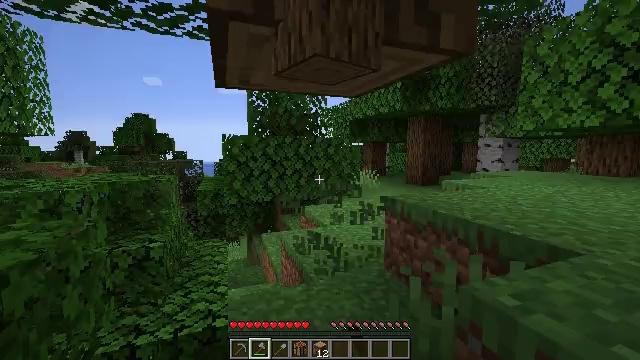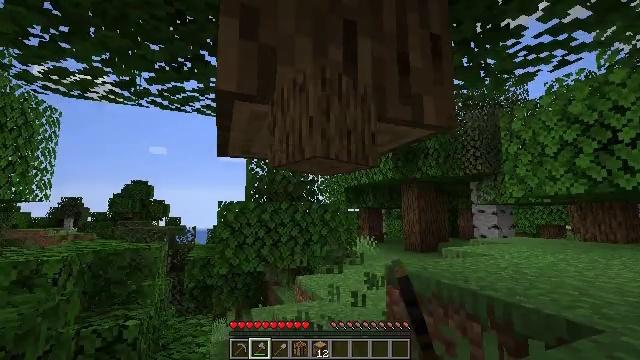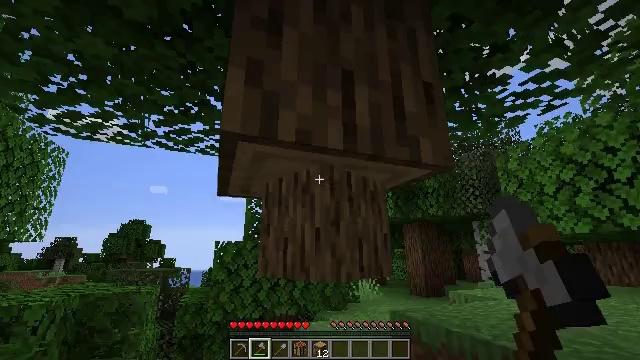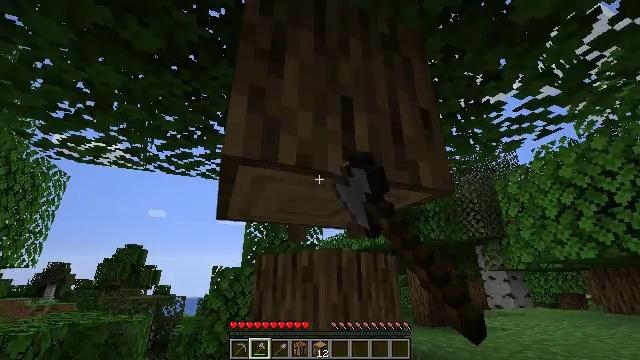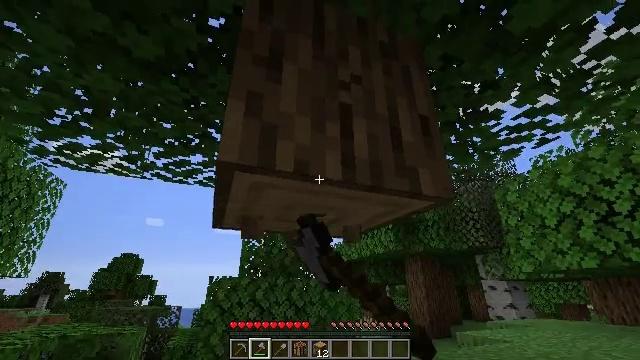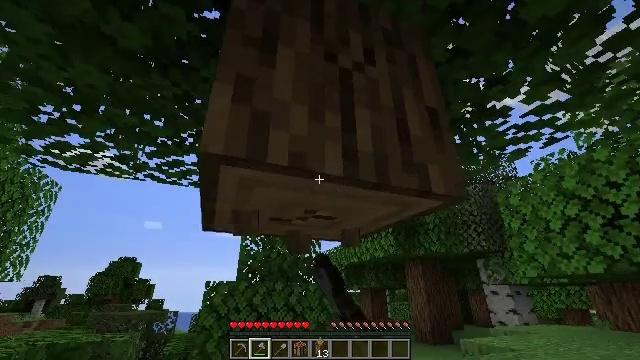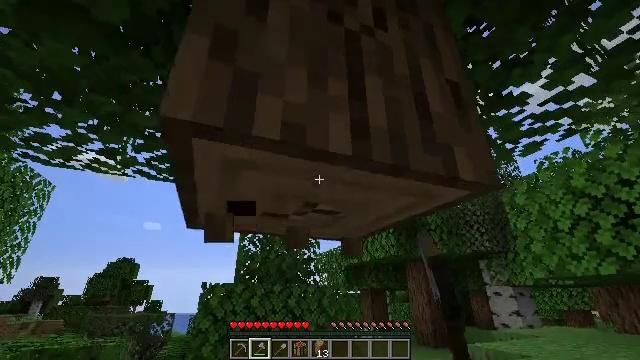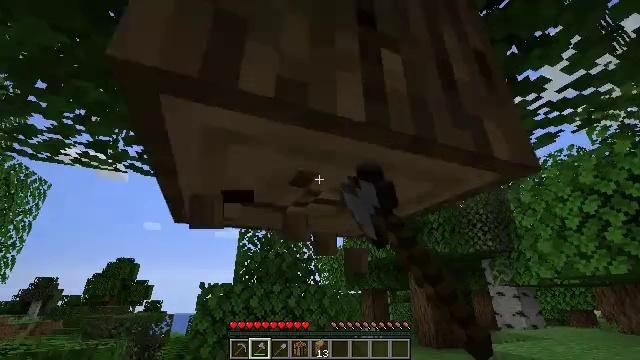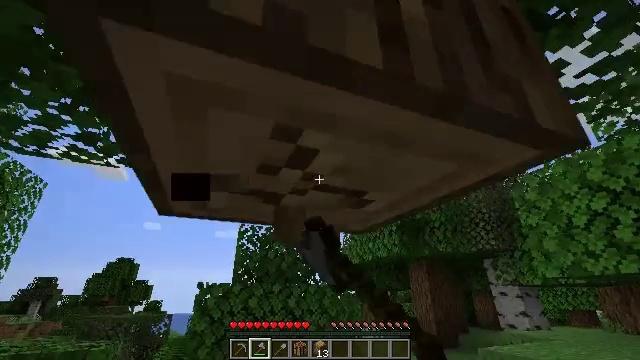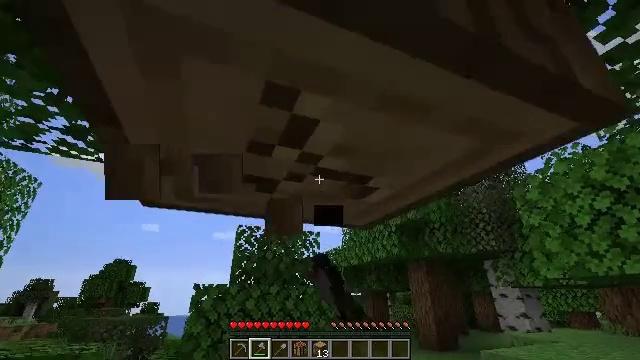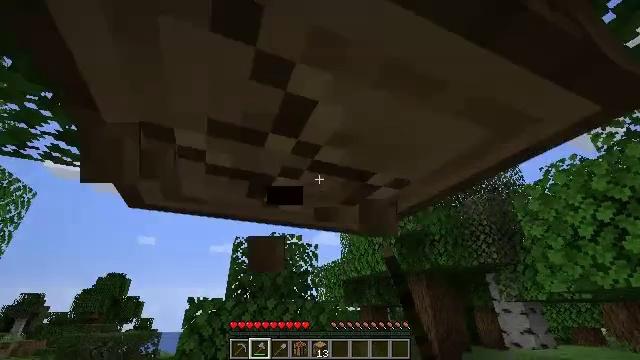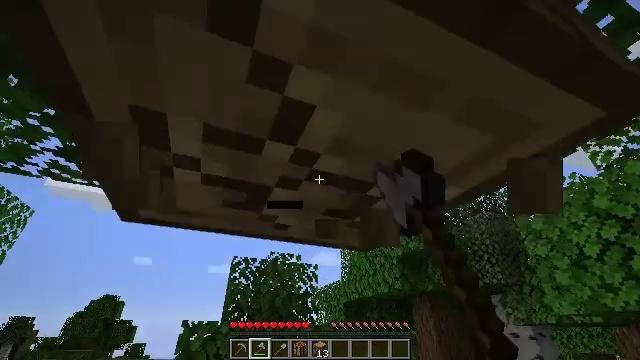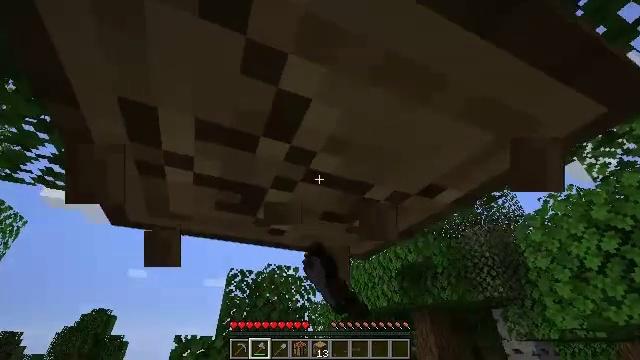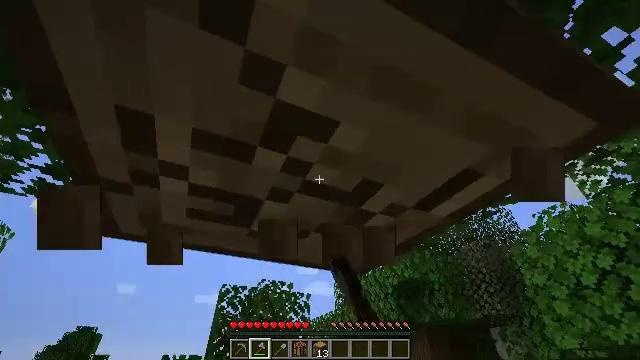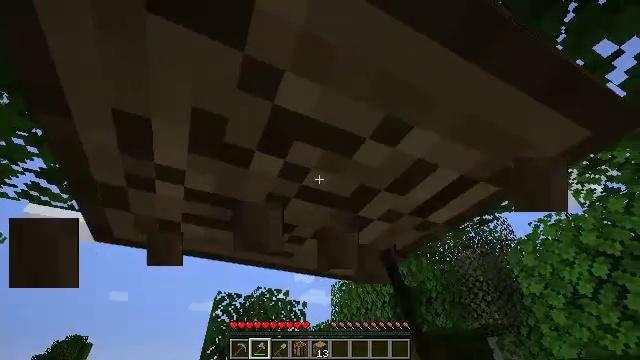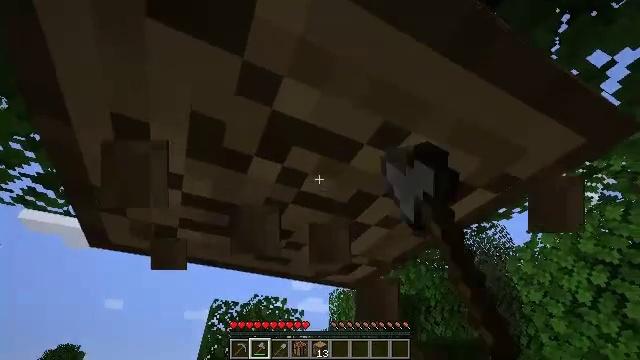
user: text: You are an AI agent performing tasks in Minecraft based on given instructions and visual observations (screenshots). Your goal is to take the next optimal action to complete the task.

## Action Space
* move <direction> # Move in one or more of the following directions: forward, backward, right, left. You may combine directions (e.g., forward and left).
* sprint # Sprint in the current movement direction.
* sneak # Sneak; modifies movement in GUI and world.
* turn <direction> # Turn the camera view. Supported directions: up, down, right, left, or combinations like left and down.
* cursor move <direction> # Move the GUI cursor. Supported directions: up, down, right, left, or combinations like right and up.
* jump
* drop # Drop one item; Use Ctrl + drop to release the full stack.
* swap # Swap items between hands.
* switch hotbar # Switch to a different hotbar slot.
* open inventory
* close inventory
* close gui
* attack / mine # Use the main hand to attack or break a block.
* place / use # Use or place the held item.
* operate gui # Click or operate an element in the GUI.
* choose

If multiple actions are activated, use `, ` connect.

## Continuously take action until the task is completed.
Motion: motion action
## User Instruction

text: Cut down the tree and harvest oak logs.
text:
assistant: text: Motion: turn up, attack / mine
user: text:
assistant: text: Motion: turn up, attack / mine
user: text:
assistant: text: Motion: turn up, attack / mine
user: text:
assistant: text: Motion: move forward, turn up, attack / mine
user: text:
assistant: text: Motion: move forward, attack / mine
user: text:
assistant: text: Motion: move forward, attack / mine
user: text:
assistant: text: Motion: move forward, attack / mine
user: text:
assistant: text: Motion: attack / mine
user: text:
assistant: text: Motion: attack / mine
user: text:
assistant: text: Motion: turn up, attack / mine
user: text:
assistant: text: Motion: turn up, attack / mine
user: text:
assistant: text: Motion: turn up, attack / mine
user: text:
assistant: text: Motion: turn right and up, attack / mine
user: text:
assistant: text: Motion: turn up, attack / mine
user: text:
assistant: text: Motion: turn up, attack / mine
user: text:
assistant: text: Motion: turn up, attack / mine
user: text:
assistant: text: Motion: turn up, attack / mine
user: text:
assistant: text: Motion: turn up, attack / mine
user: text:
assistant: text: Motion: attack / mine
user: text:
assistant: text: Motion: attack / mine
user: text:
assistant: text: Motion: attack / mine
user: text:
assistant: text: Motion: attack / mine
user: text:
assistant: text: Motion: attack / mine
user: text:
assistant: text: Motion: attack / mine
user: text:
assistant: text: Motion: attack / mine
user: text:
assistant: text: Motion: turn right and up, attack / mine
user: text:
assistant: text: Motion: turn right and up, attack / mine
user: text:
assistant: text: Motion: turn right and up, attack / mine
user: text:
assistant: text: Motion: turn up, attack / mine
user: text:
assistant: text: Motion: attack / mine